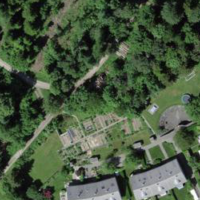
EUNIS habitat code: 44
Species observed at this site:
Lamium galeobdolon